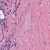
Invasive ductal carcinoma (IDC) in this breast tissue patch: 1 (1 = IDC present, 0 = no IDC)